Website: lowes
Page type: review-order
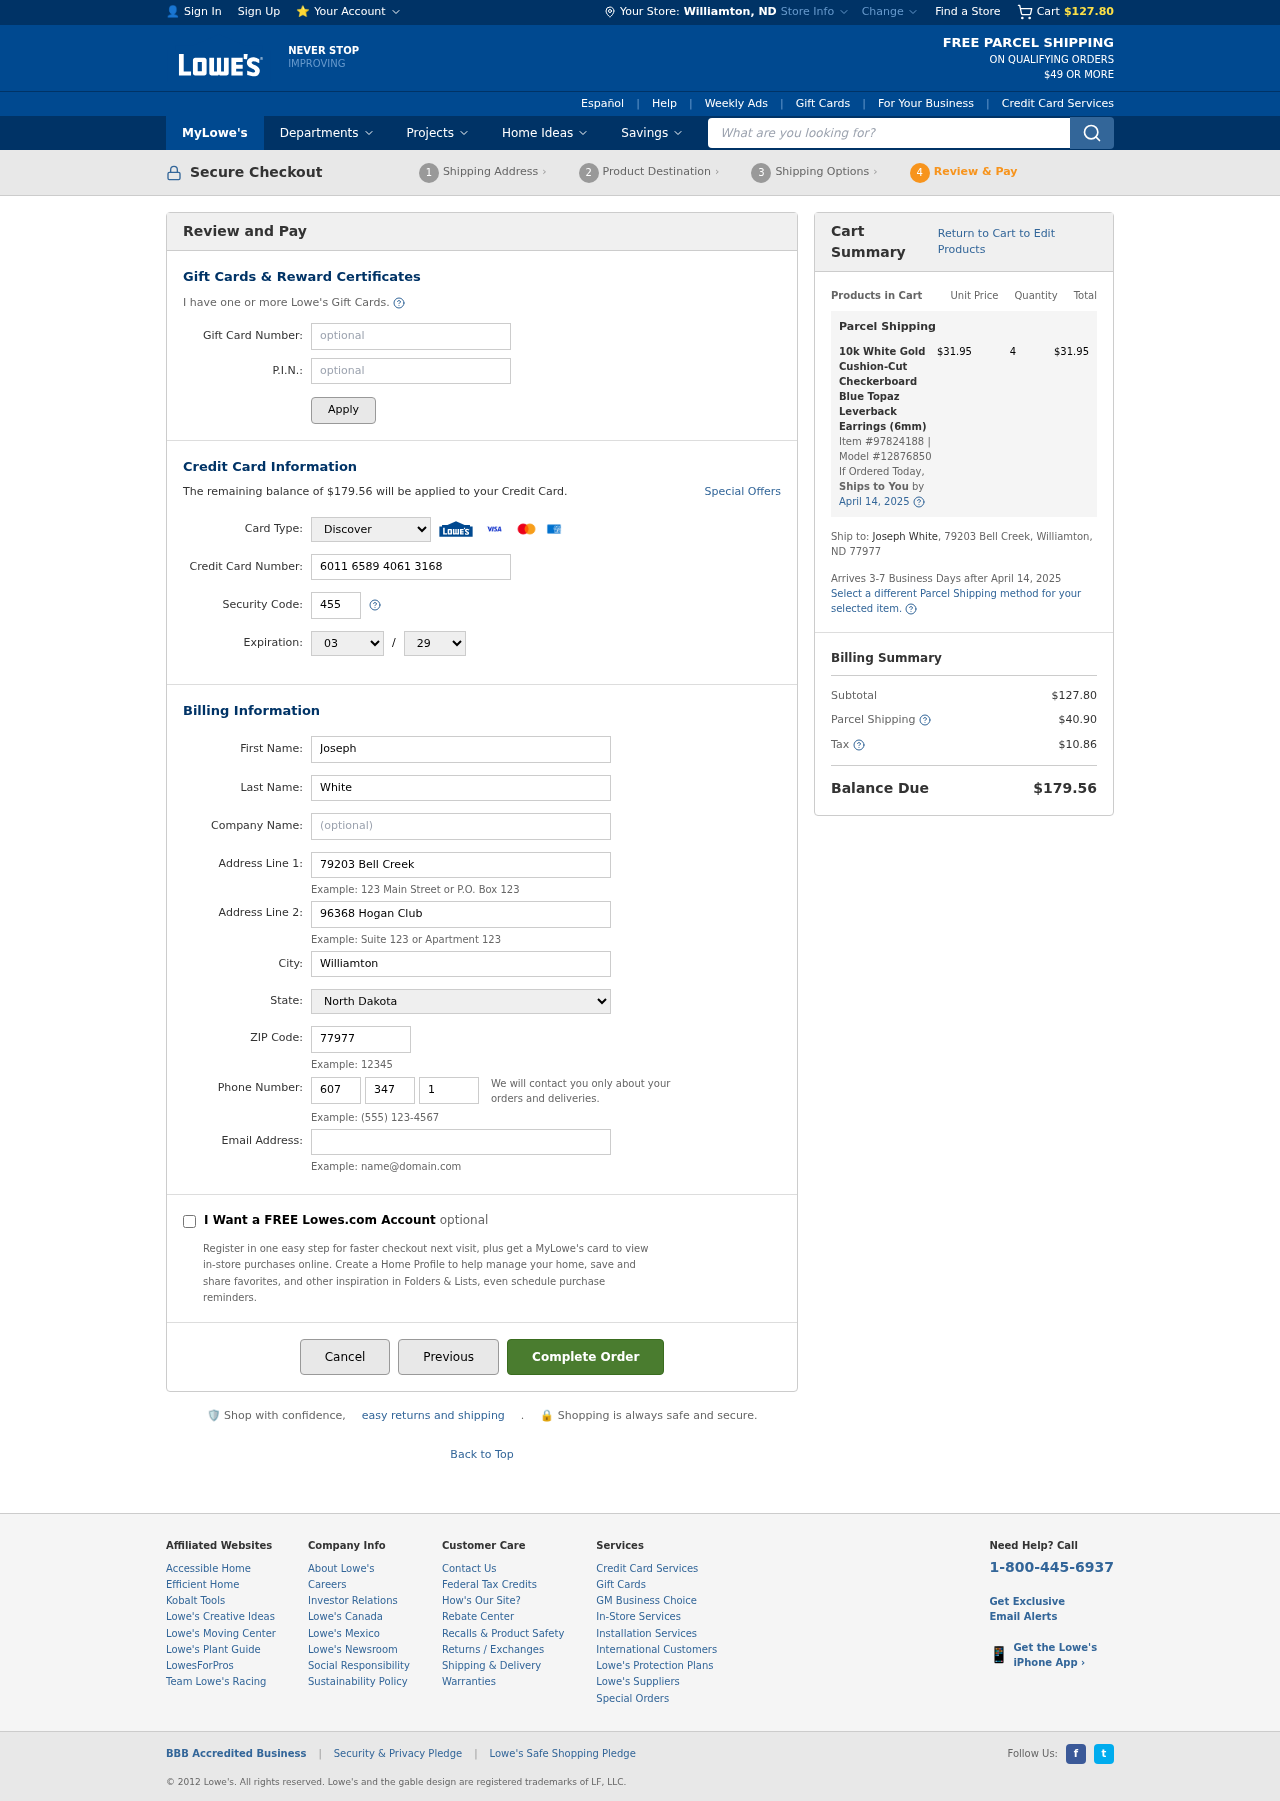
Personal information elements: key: PII_CARD_CVV
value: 455
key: PII_CARD_EXPIRY_MONTH
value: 03
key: PII_CARD_EXPIRY_YEAR
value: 29
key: PII_CARD_NUMBER
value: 6011 6589 4061 3168
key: PII_CARD_TYPE
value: Discover
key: PII_CITY
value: Williamton
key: PII_CITY_STATE
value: Williamton, ND
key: PII_EMAIL
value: jwhite@yahoo.com
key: PII_FIRSTNAME
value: Joseph
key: PII_LASTNAME
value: White
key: PII_PHONE_AREA
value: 607
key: PII_PHONE_PREFIX
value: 347
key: PII_PHONE_SUFFIX
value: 1904
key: PII_POSTCODE
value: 77977
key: PII_STATE
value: North Dakota
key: PII_STREET
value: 79203 Bell Creek
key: PII_STREET2
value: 79203 Bell Creek
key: PII_STREET2
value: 96368 Hogan Club
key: PII_FULLNAME2
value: Joseph White
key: PII_CITY_STATE_ZIP2
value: Williamton, ND 77977
Product elements: key: PRODUCT1_NAME
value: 10k White Gold Cushion-Cut Checkerboard Blue Topaz Leverback Earrings (6mm)
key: PRODUCT1_PRICE
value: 31.95
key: PRODUCT1_QUANTITY
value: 4
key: PRODUCT1_ITEM_NUMBER
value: Item #97824188
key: PRODUCT1_MODEL_NUMBER
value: Model #12876850
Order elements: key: ORDER_SUBTOTAL
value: $127.80
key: ORDER_BALANCE_DUE
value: $179.56
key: ORDER_SHIPPING_DATE
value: April 14, 2025
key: ORDER_ITEM_TOTAL
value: $31.95
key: ORDER_SHIPPING_DATE2
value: April 14, 2025
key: ORDER_SHIPPING_COST
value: $40.90
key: ORDER_TAX
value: $10.86
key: ORDER_TOTAL
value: $179.56
Search elements: key: HEADER_SEARCH
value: What are you looking for?